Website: lowes
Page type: customer-info-address
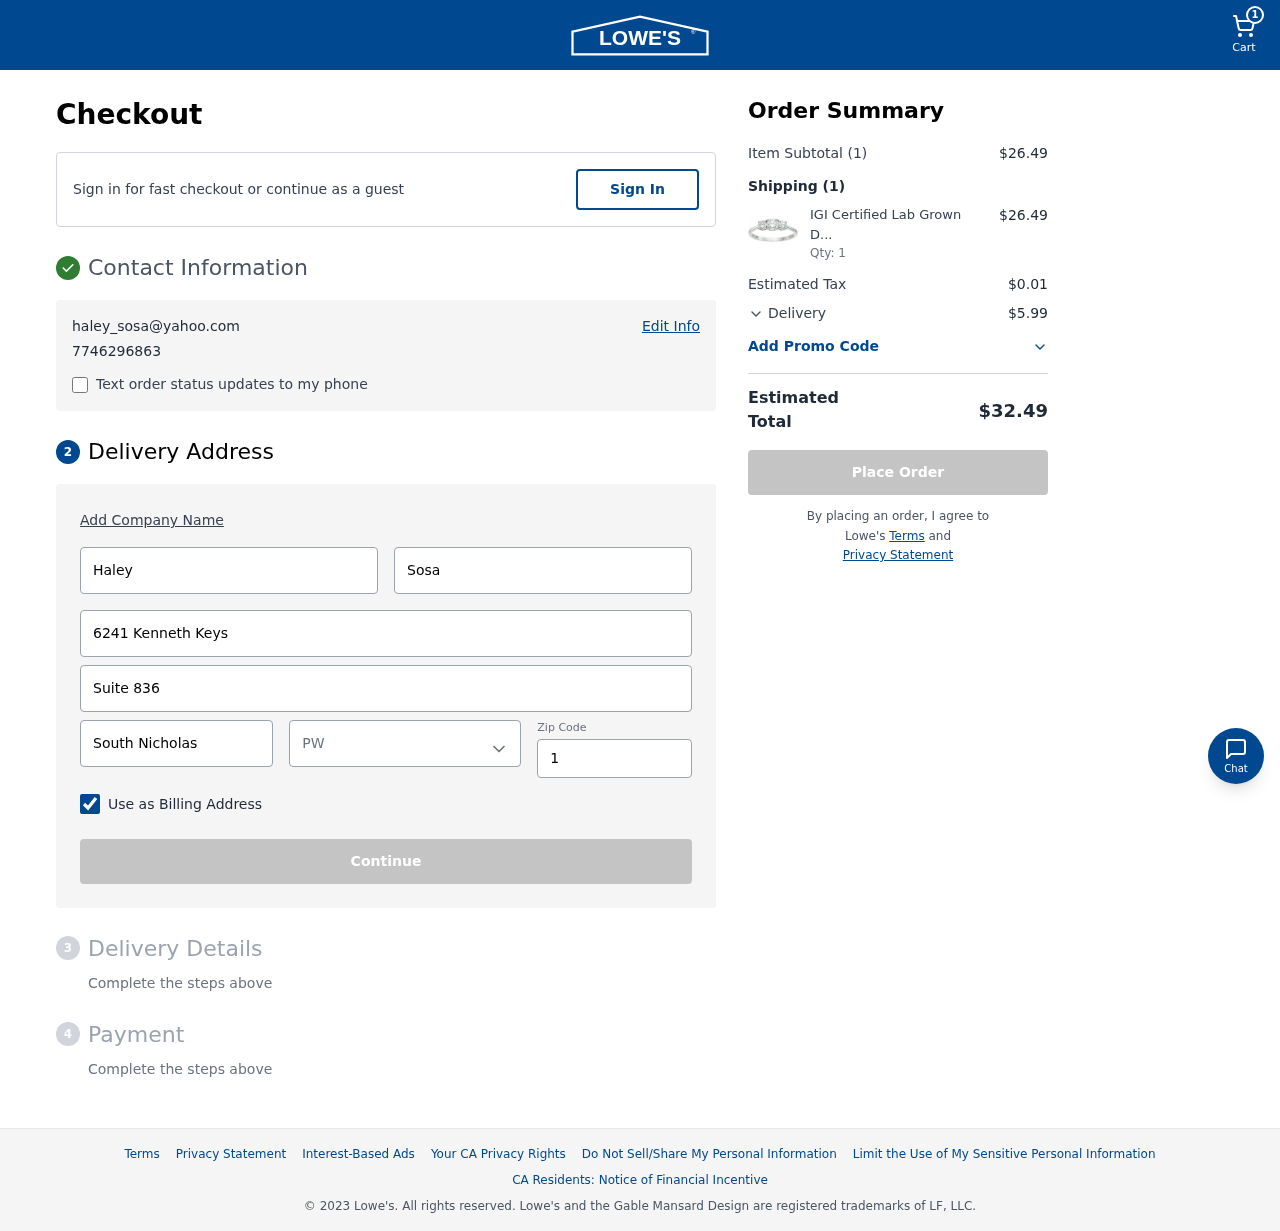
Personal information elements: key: PII_CITY
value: South Nicholas
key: PII_EMAIL
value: haley_sosa@yahoo.com
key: PII_FIRSTNAME
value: Haley
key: PII_LASTNAME
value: Sosa
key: PII_PHONE
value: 7746296863
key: PII_POSTCODE
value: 11311
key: PII_STATE
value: PW
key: PII_STREET
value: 6241 Kenneth Keys
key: PII_STREET2
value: Suite 836
Product elements: key: PRODUCT1_NAME
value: IGI Certified Lab Grown Diamond Anniversary Ring in 14k White Gold (1.5 CT.TW., I-J Color, SI1-SI2 C
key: PRODUCT1_QUANTITY
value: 1
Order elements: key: ORDER_NUM_ITEMS
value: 1
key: ORDER_SUBTOTAL
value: $26.49
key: ORDER_NUM_ITEMS2
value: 1
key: ORDER_SUBTOTAL2
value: $26.49
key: ORDER_TAX
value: $0.01
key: ORDER_SHIPPING_COST
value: $5.99
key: ORDER_TOTAL
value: $32.49